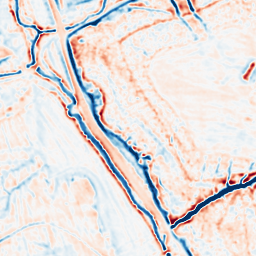
Category: multiscale
Decomposition family: dog_multiscale
Decomposition parameters: sigma_ratio: 1.4
n_scales: 3
base_sigma: 1
Upsampling method: bicubic_3x
Upsampling parameters: scale: 3
Upsampling scale: 3